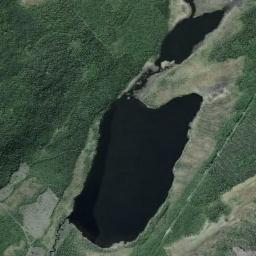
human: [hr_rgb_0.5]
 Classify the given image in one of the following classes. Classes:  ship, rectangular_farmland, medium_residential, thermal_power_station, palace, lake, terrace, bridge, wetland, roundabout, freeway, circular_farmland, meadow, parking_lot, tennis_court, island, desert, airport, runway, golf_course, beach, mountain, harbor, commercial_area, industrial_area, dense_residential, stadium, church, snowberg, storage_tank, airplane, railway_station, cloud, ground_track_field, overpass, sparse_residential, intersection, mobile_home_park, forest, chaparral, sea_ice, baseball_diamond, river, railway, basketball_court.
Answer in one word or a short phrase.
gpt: lake